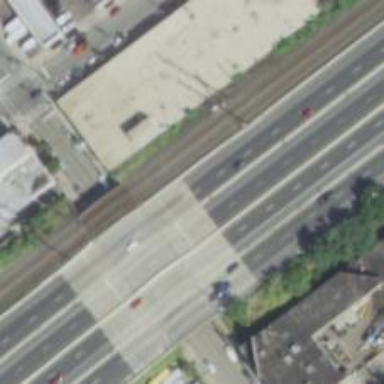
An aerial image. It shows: Urban freeway or expressway.